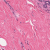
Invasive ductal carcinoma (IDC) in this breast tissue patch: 0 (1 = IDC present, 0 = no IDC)